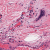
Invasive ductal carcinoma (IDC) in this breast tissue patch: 0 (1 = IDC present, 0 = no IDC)